Question: Can you check balance?
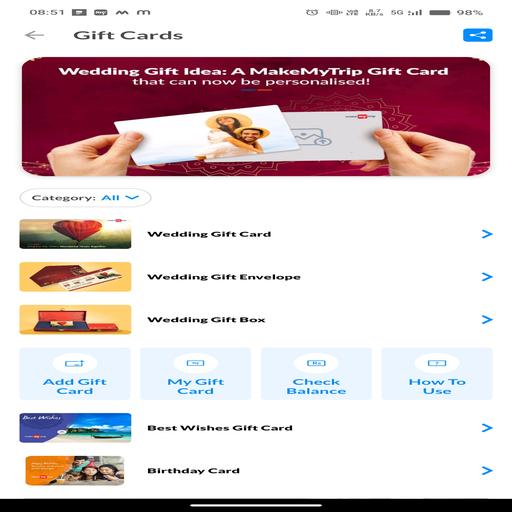
Answer: Yes